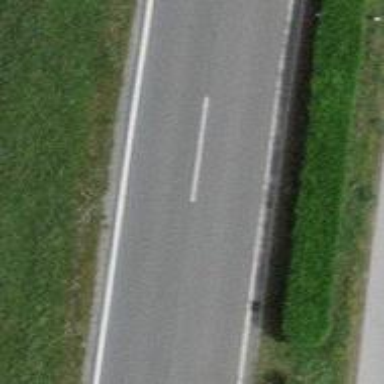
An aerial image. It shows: Asphalt motorway link.